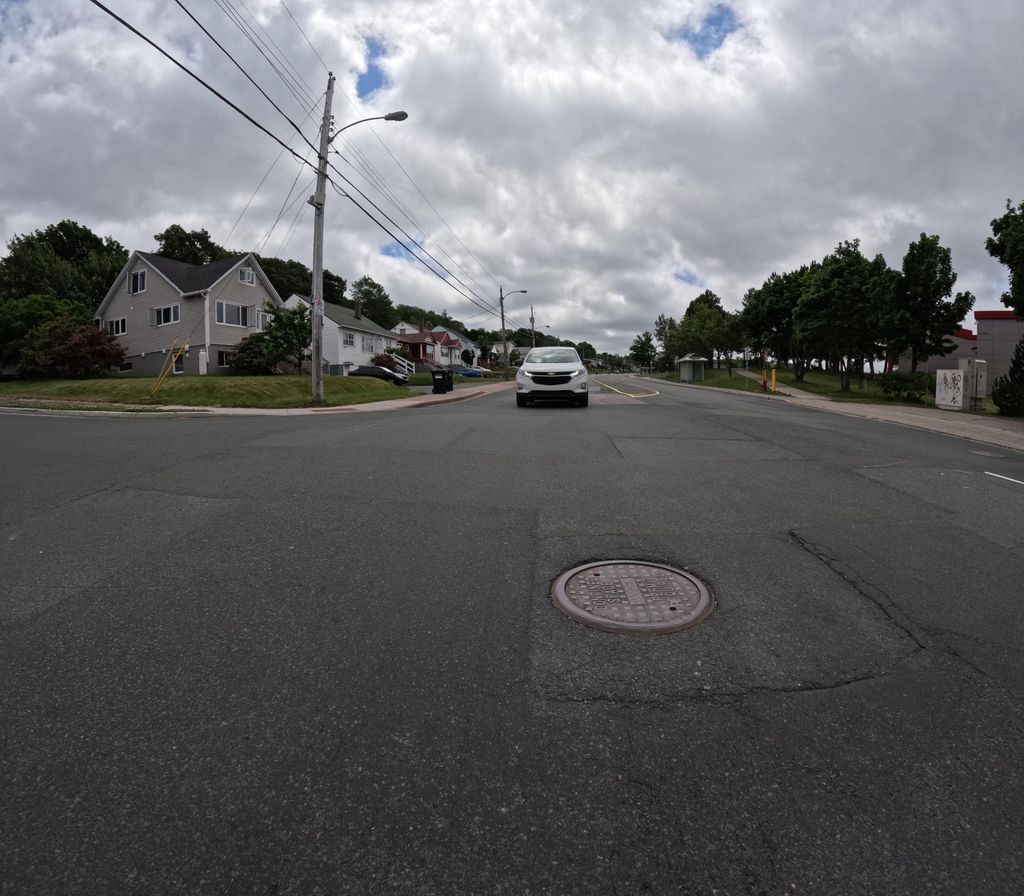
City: st_johns